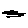
Label: line